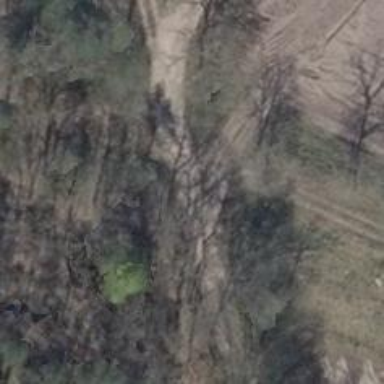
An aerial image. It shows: Abandoned railway track with grade2 track surface.